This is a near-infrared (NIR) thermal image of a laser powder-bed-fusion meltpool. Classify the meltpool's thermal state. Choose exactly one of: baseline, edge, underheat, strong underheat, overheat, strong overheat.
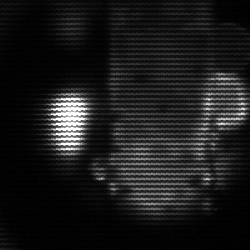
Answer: strong underheat